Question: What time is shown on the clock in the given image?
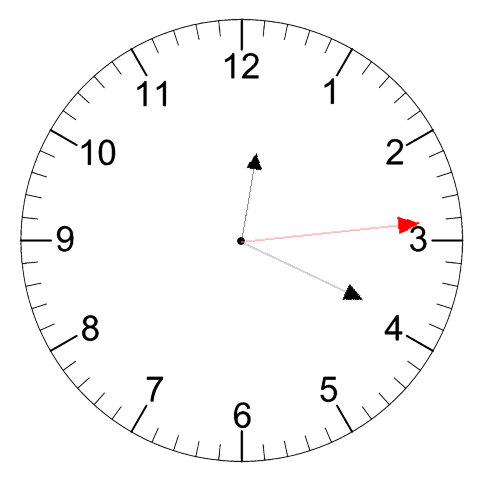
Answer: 12:19:14